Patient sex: M
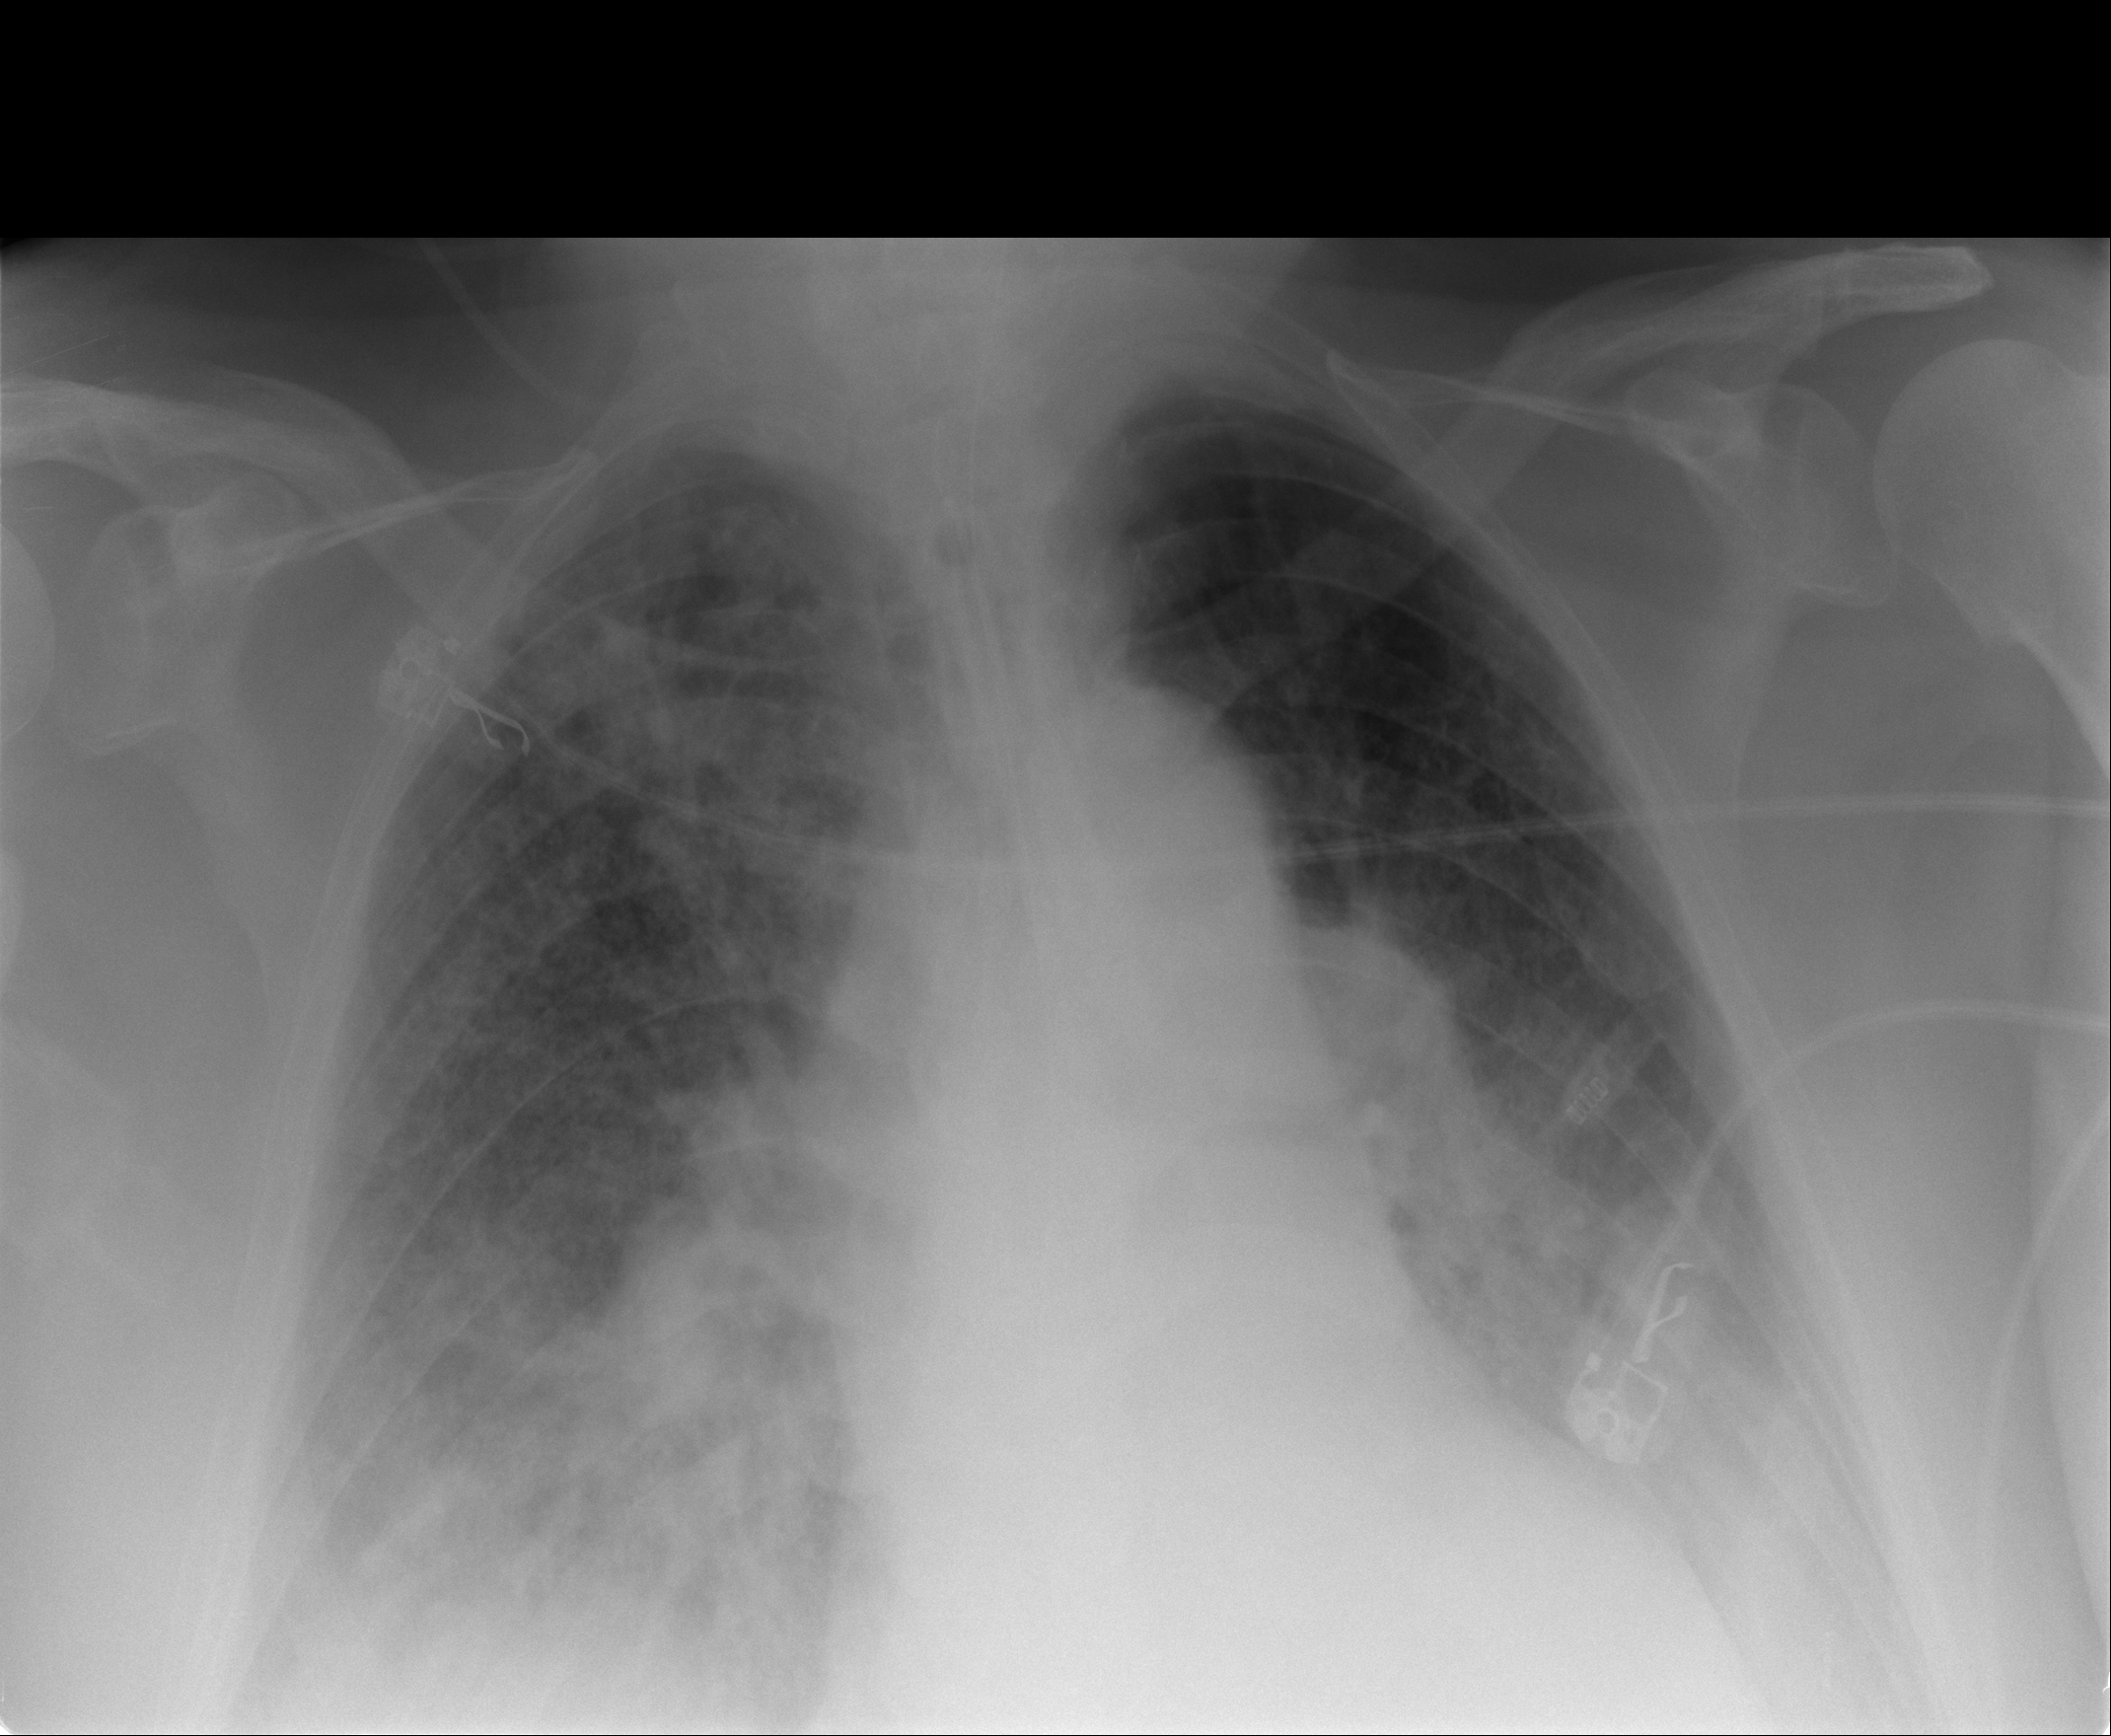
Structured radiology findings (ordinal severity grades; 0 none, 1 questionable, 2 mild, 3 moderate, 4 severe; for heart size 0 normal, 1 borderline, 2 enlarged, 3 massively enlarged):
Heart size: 0
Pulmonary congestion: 2
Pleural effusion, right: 2
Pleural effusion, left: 2
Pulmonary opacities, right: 2
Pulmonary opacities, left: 2
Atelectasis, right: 2
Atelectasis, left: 2